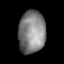
Tissue: lung
Cell type: Pericytes
Senescence score: 0.6077
Nuclear area (px): 1122
Mean DAPI intensity: 129.4